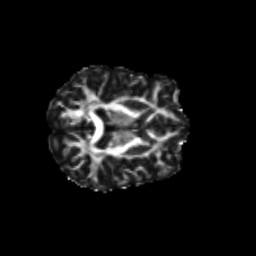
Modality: FA
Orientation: axial
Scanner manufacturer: siemens
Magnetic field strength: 3 T
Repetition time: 9.2 s
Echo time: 0.084 s